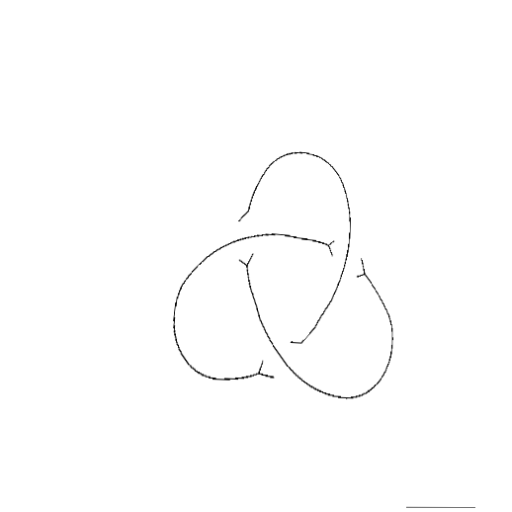
Crossing number: 3